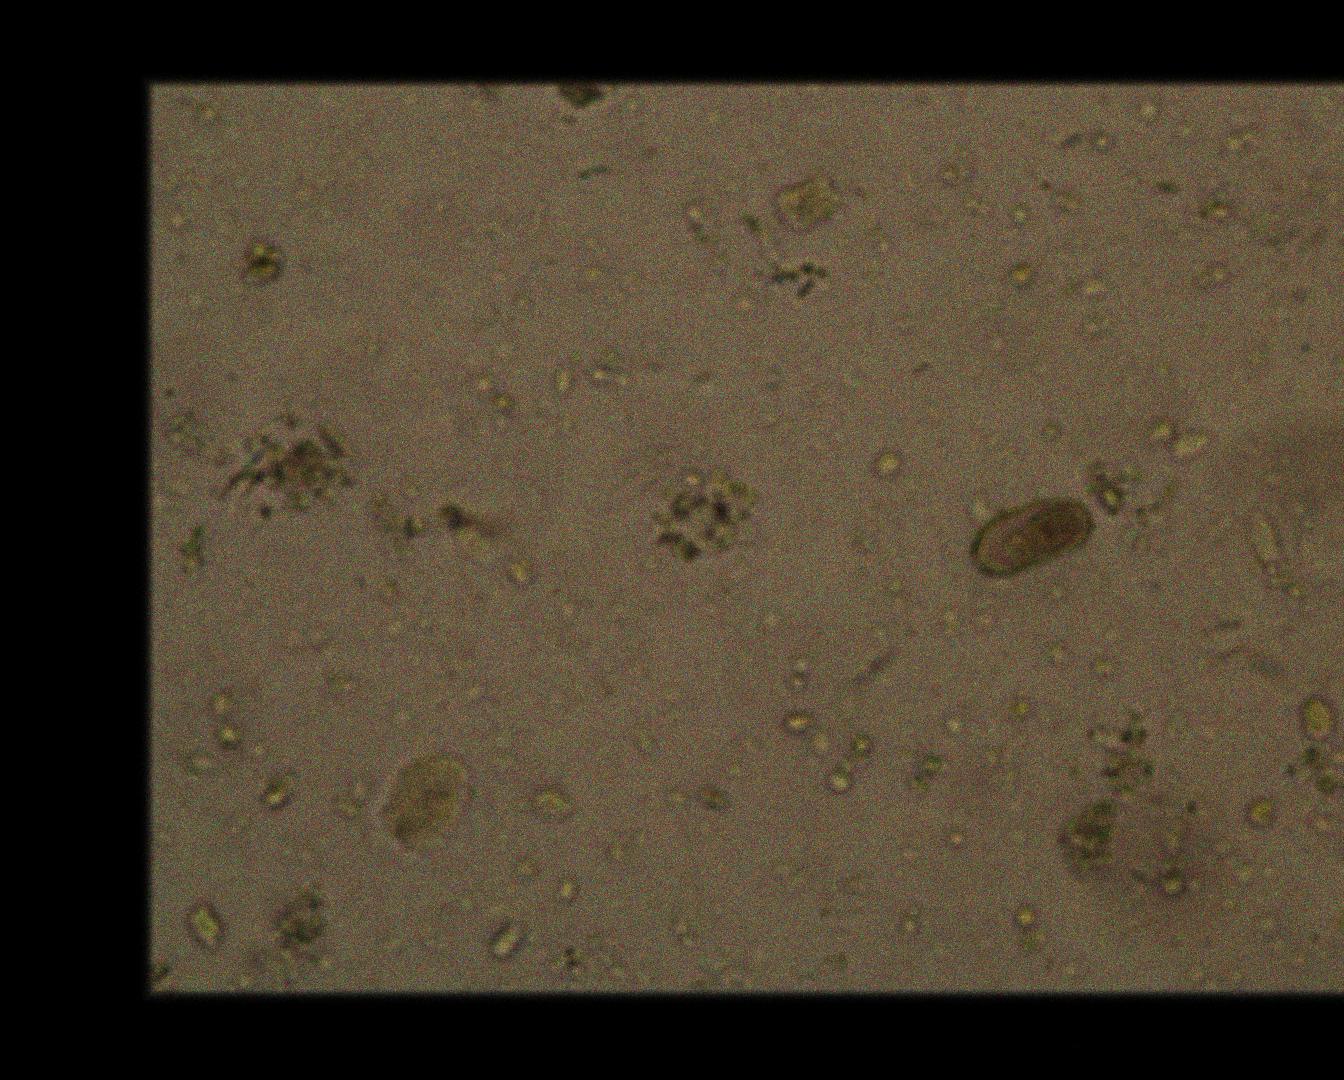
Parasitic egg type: Capillaria philippinensis